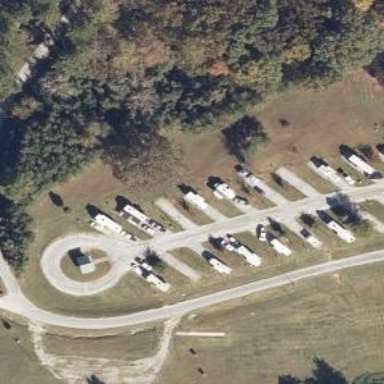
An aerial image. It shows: Caravan site where tents and caravans are present.